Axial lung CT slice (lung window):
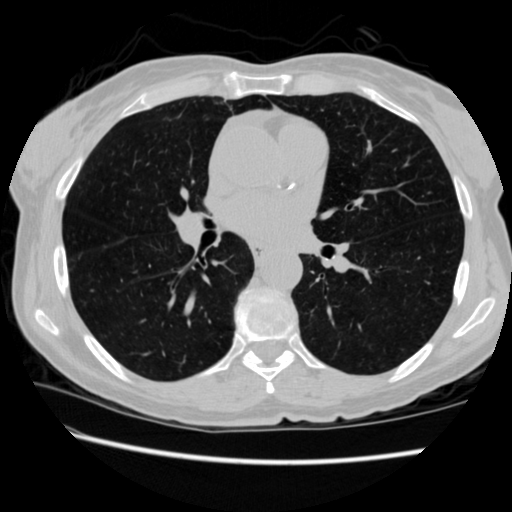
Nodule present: no